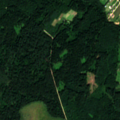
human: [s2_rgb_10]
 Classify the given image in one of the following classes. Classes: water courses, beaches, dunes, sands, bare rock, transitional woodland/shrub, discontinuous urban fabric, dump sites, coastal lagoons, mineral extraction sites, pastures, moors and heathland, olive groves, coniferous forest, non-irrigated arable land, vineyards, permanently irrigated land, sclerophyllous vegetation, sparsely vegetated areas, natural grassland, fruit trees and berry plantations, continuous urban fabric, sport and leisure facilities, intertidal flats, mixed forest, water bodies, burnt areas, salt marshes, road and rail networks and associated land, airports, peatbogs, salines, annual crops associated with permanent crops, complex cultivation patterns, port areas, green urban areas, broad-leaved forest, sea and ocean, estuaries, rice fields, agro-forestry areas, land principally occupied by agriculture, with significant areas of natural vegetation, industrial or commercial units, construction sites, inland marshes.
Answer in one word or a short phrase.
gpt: complex cultivation patterns, coniferous forest, transitional woodland/shrub